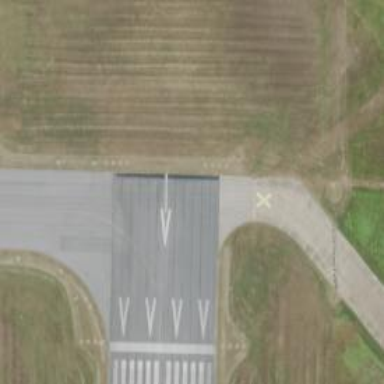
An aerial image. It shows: Runway with displaced threshold at the airport.